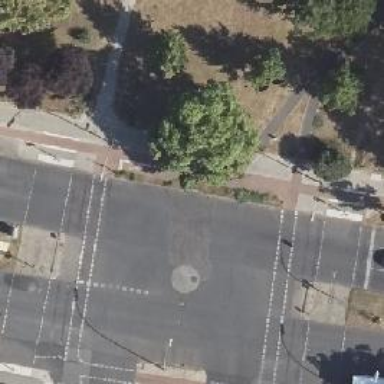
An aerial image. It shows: Asphalt road with primary classification. There is cycle track on the right side.